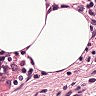
Metastatic tissue present: no